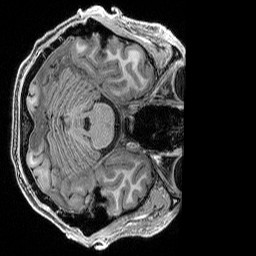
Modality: T1w
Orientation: axial
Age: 38
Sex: male
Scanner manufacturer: siemens
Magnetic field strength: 3 T
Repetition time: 2.5 s
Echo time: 0.00296 s